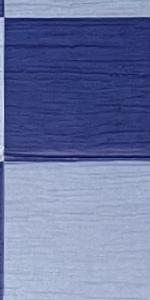
Label: Empty